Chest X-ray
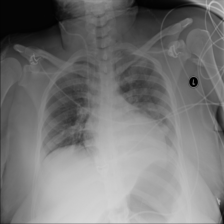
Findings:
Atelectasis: negative
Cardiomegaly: negative
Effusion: negative
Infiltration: positive
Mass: negative
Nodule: negative
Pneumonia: negative
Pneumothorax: negative
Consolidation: negative
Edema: negative
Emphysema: negative
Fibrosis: negative
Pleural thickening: negative
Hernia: negative